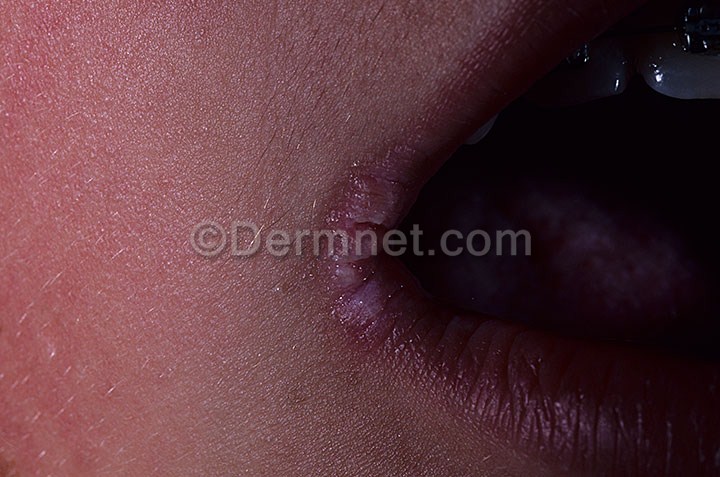
Disease: Tinea Ringworm Candidiasis and other Fungal Infections